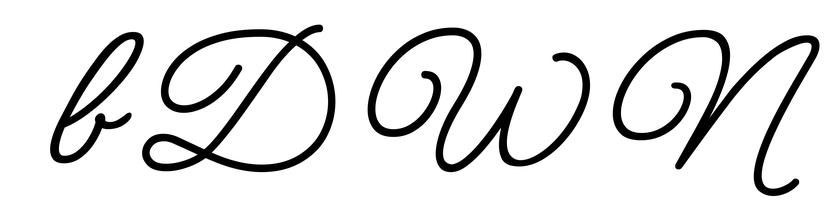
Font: MeowScript-Regular